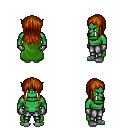
a pixel art fantasy rpg character, male body template, orc, green skin, green cape, metal pants, brunette unkempt hairstyle, metal gloves, white slippers, four views (front, back, left, right), 2x2 character sprite sheet, small pixel art, hard edges, no anti-aliasing